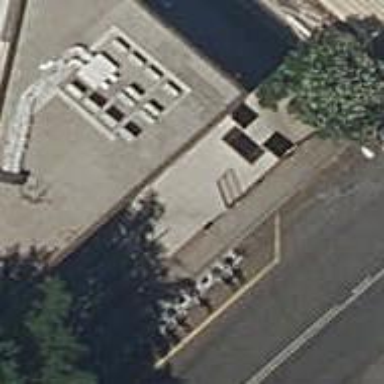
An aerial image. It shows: Bicycle rental facility.